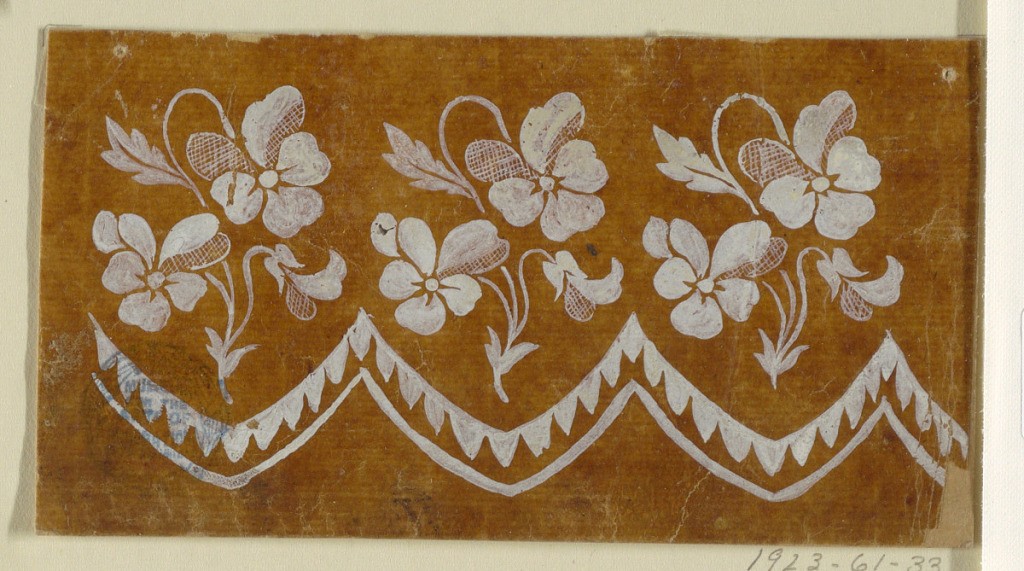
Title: Design for a Woven or Embroidered Horizontal Border, of the "Fabrique de St. Ruf"
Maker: Fabrique de Saint Ruf, Lyon, France
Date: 1805-1815
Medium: Brush and gouache on glazed tracing paper, laid down on paper
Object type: Drawing
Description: Pansy boughs rise from scallops. Slightly more than three repeats are shown.